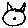
Label: cat